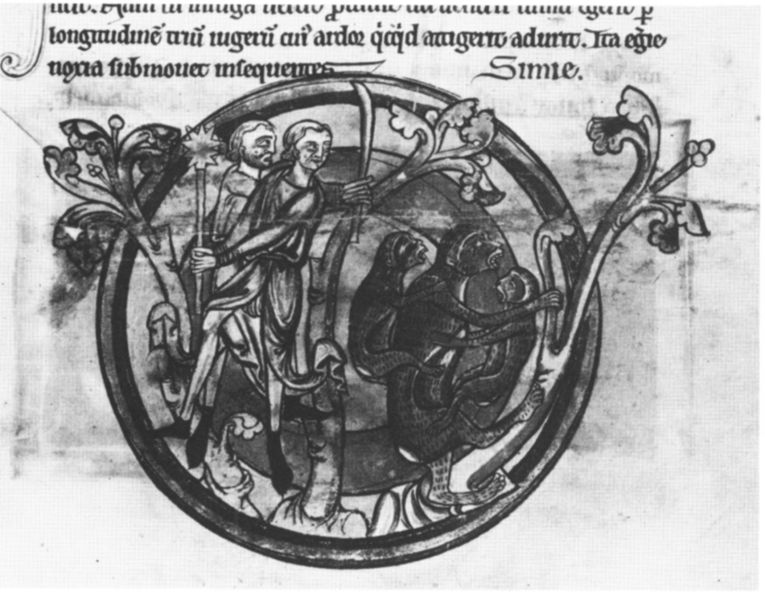
Titel: Bestiarium
Institution: London, British Library
Schlagwörter: mann, menschen, männer, zeichnung, blüten, tiere, rock, gewand, haare, drei, pflanzen, kreis, rund, stock, schrift, zwei, mond, buch, stern, seite, illustration, schwert, text, buchstaben, toga, mittelalter, affen, latein, staab, steie, schwarzeiss